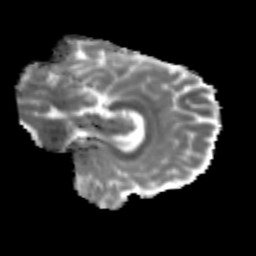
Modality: MD
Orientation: sagittal
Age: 21
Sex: female
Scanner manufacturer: siemens
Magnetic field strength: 3 T
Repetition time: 3.5 s
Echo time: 0.125 s